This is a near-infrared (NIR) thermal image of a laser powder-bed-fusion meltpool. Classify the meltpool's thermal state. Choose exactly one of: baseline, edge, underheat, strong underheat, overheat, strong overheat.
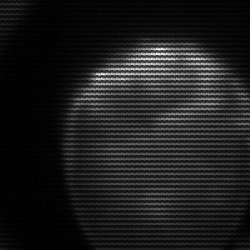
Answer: edge